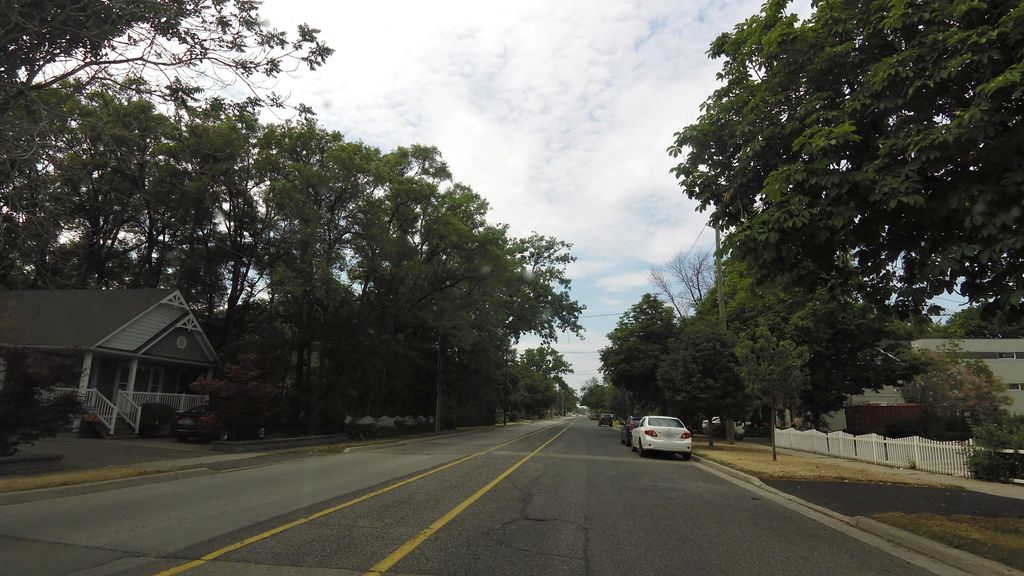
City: hamilton